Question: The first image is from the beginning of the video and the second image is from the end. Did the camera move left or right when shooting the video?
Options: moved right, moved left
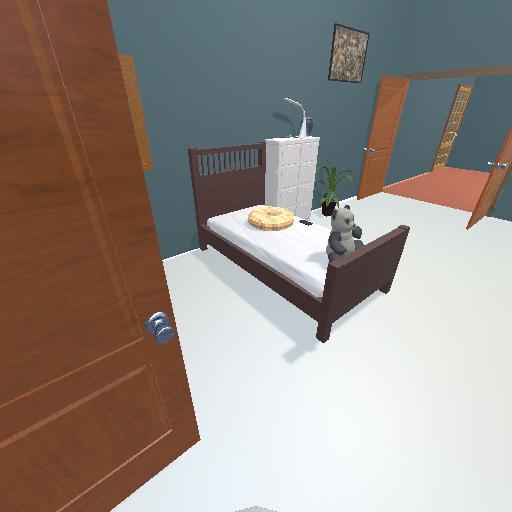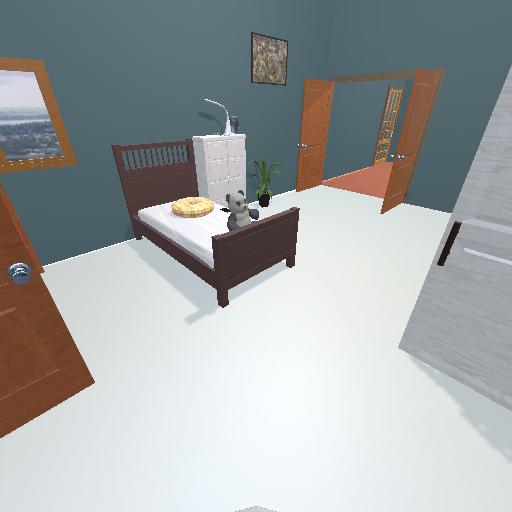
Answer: moved right